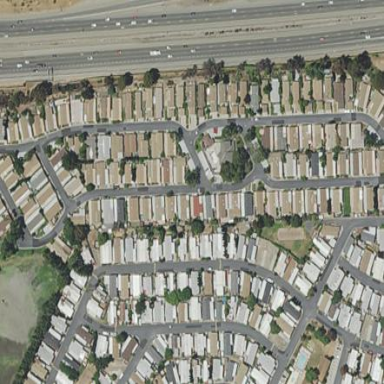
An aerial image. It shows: Residential area known as trailer park.